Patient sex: F
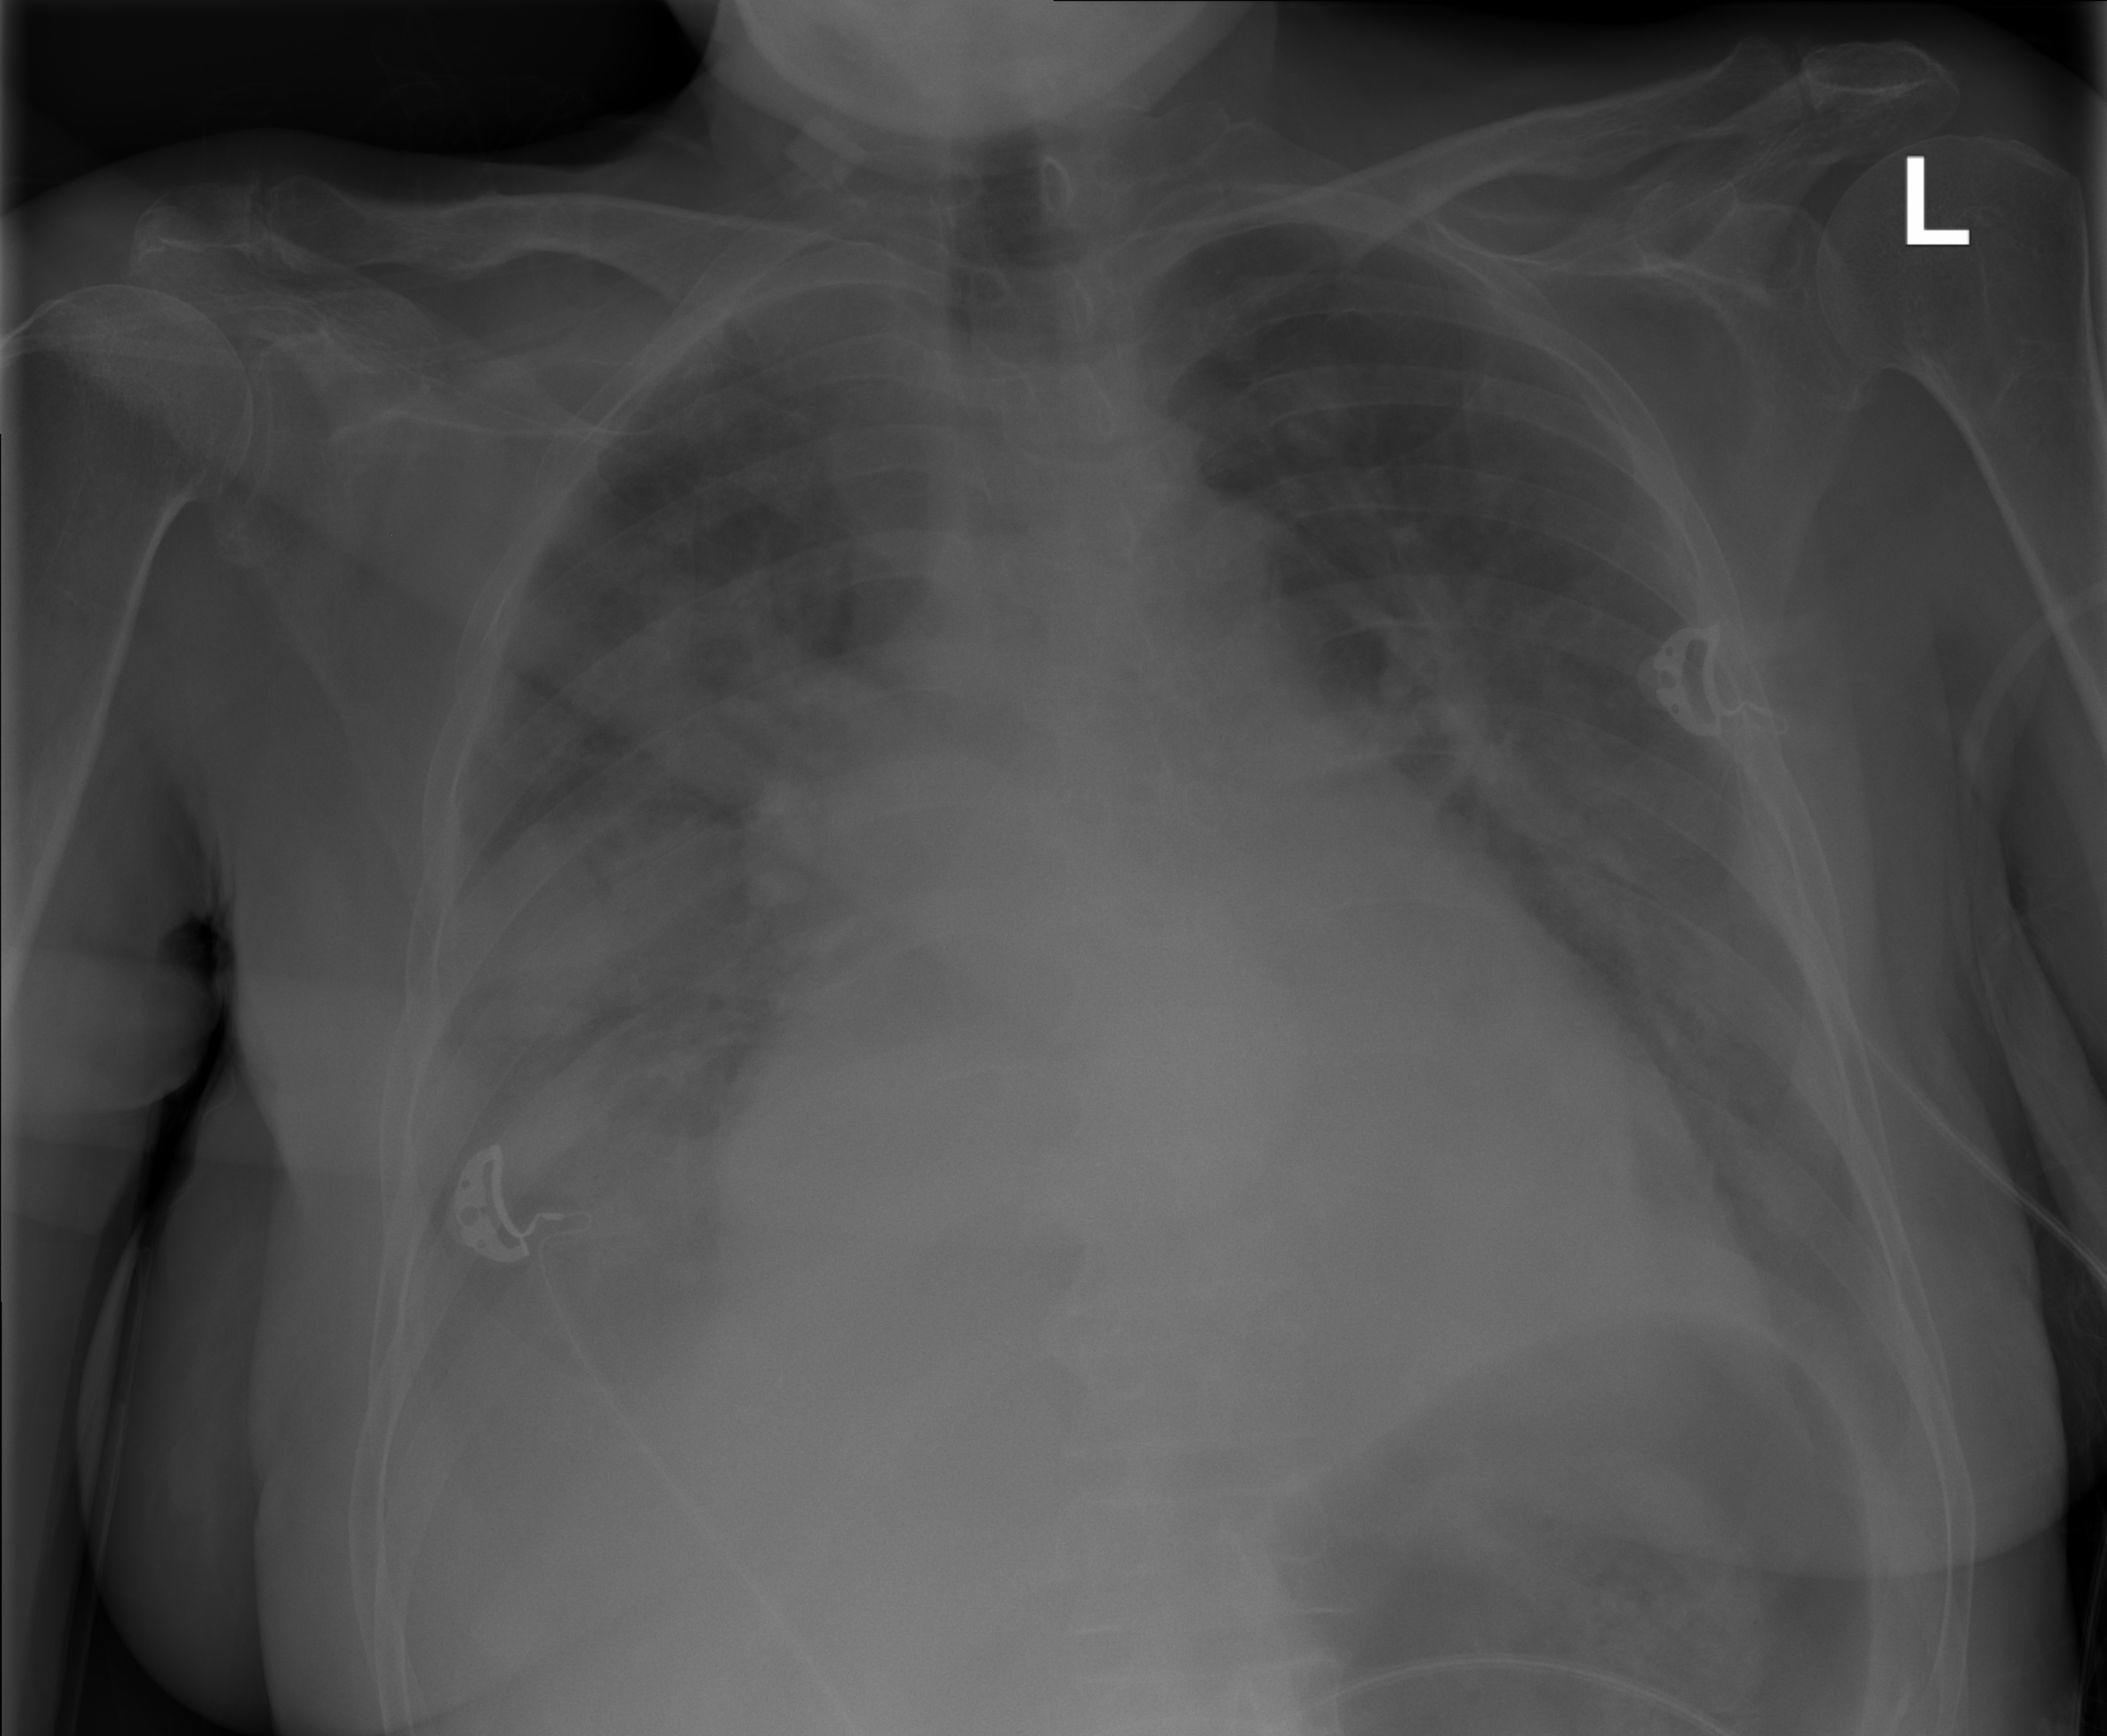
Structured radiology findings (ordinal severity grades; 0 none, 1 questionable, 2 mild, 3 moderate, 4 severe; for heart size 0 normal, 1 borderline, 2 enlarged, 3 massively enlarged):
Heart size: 3
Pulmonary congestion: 0
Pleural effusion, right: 3
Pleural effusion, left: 2
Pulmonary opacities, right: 2
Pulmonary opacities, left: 1
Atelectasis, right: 3
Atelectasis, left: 2